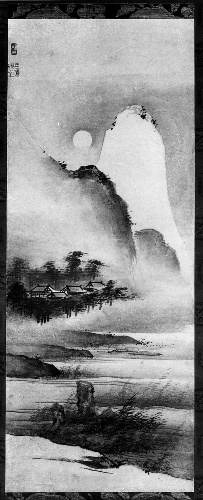
Artist: Yōgetsu
Artist bio: Japanese, active 1521–1530
Date: probably 18th or 19th century
Object type: Hanging scroll
Classification: Paintings
Medium: Hanging scroll; ink on paper
Culture: Japan
Period: Edo period (1615–1868)
Dimensions: Image: 36 5/8 × 14 1/8 in. (93 × 35.9 cm)
Overall with mounting: 73 1/16 × 19 5/16 in. (185.6 × 49.1 cm)
Overall with knobs: 73 1/16 × 21 1/4 in. (185.6 × 53.9 cm)
Department: Asian Art
Credit line: The Howard Mansfield Collection, Purchase, Rogers Fund, 1936
Accession year: 1936
Repository: Metropolitan Museum of Art, New York, NY
Tags: Moon|Landscapes